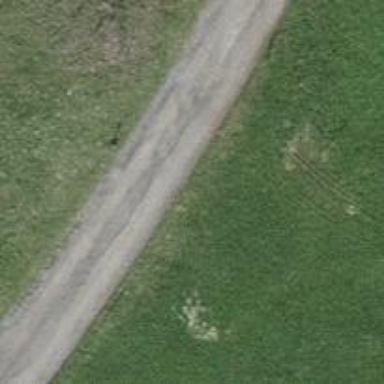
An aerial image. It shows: Track with grade 1 quality.